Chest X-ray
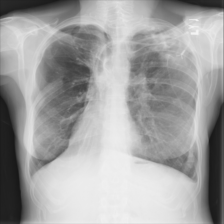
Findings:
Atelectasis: negative
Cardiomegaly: negative
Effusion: negative
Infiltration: negative
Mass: negative
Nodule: negative
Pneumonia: negative
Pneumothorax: negative
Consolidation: negative
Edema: negative
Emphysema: negative
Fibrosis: negative
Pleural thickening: negative
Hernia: negative